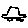
Label: car